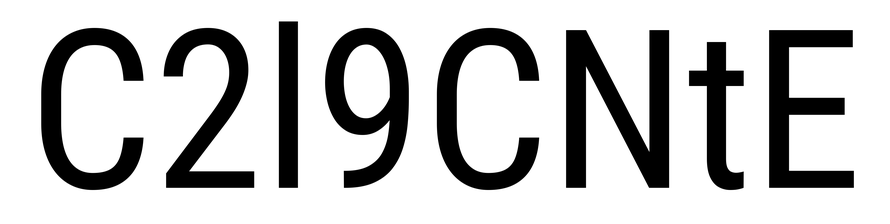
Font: Roboto_Condensed_Regular